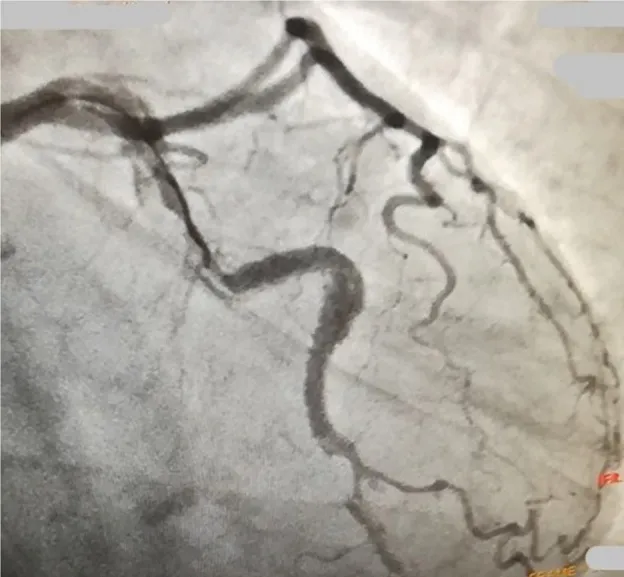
A cardiac catheterization image evidences the progression of the dissection until the circumflex artery after percutaneous coronary intervention (PCI).
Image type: radiology (ultrasound)